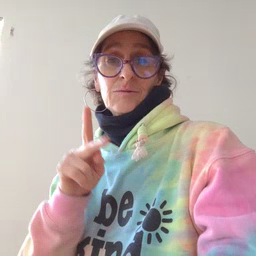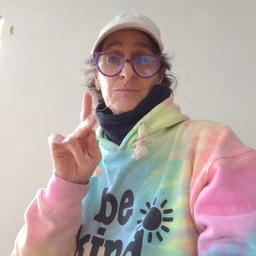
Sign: pajamas